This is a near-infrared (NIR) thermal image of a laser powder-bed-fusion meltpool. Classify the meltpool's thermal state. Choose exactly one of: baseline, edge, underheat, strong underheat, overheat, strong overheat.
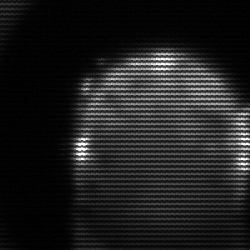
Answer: edge